Chest X-ray. View position: PA
Patient age: 44
Patient sex: F
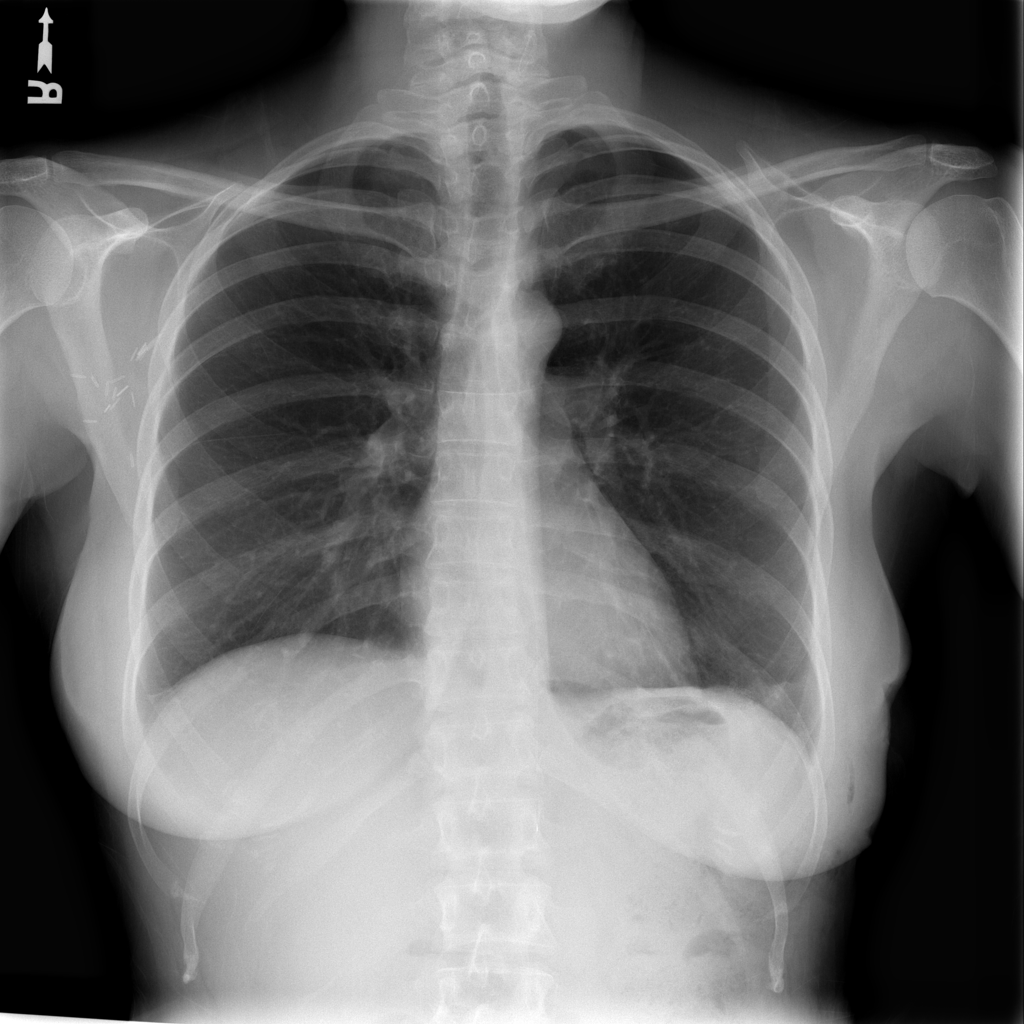
Finding: Pneumothorax